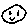
Label: smiley face